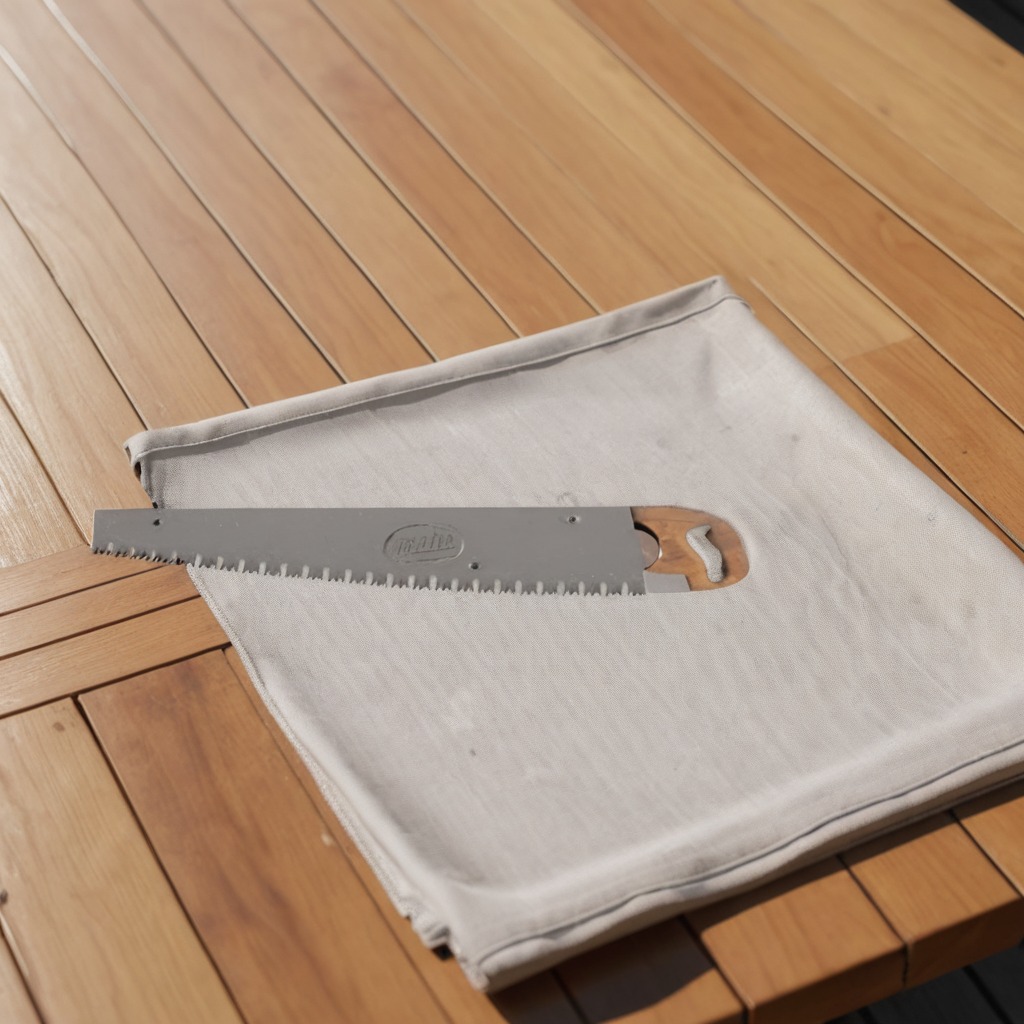
A metal saw is lying on a wooden table in an outdoor workshop during daytime bright natural light soft shadows worn but beneath the cloth.